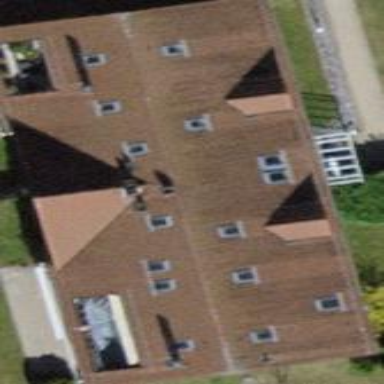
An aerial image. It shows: Building with brown pitched roof.